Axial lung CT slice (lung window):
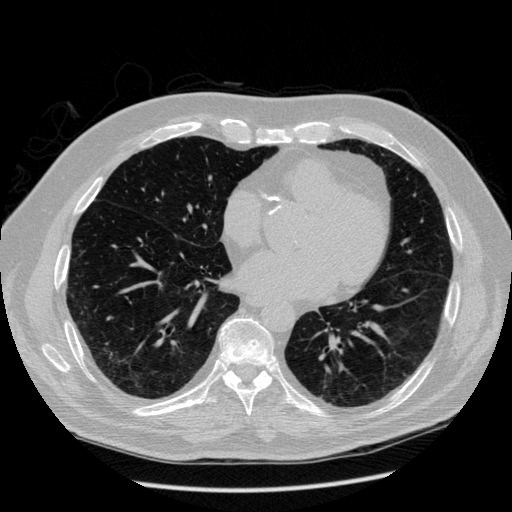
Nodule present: no